Question: In my GAE server the Datastore Read Operation is reaching to 100% after 12 hrs and I have about 20 users.
Along with other operations in my app I built a chat in which users that is connected to my app is pooling the server every 1 sec. Therefore I have a lot of request to '/message' but I'm accessing the datastore.
Is there a correlation between the number of requests to '/message' (about 42K) with the maximum Datstore Read Operation (50k) ?

code of '/message':
'''
ArrayListMultimap<String, ChatMessage> messages;
ServletContext application = null;
@Override
protected void doPost(HttpServletRequest request, HttpServletResponse response) throws ServletException, IOException
{
if (application == null)
{
application = getServletContext();
messages = ArrayListMultimap.create();
}
out = response.getOutputStream();
oos = new ObjectOutputStream(out);
Object o = ServerUtils.readObject(request);
if(o instanceof ChatMessage)
{
ChatMessage message = (ChatMessage) o;
messages.put(message.getReciverId(), message);
List<ChatMessage> list = (List<ChatMessage>) messages.get(message.getReciverId());
}
else if(o instanceof String)
{
String sender = (String) o;
List<ChatMessage> list = (List<ChatMessage>) messages.removeAll(sender);
ArrayList<ChatMessage> newList = new ArrayList<ChatMessage>(list);
reponseToClient(newList);
}
}
'''
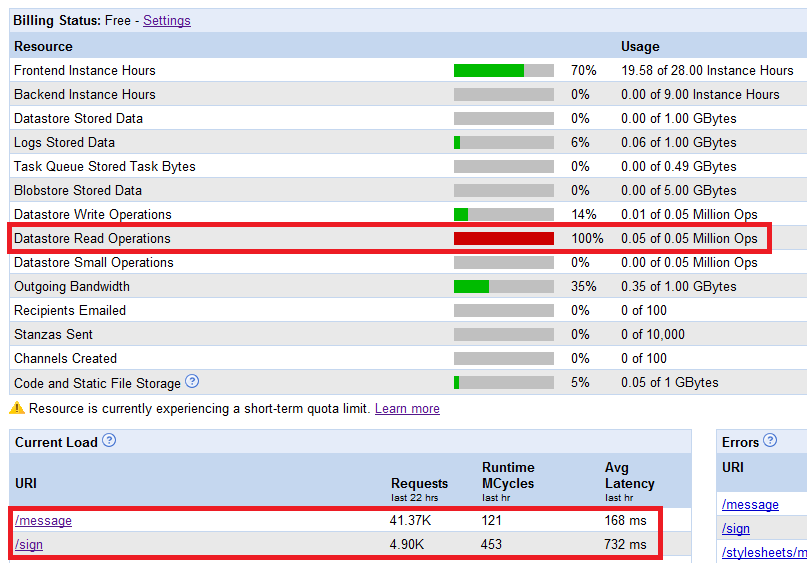
Answer: A good place to start is to setup Appstats. This will show you were the datastore reads are occurring and which reads are taking a long time.
<URL>
Also, instead of polling, consider using using channelApi or xmpp for messages. <URL>
https://developers.google.com/appengine/docs/java/channel/